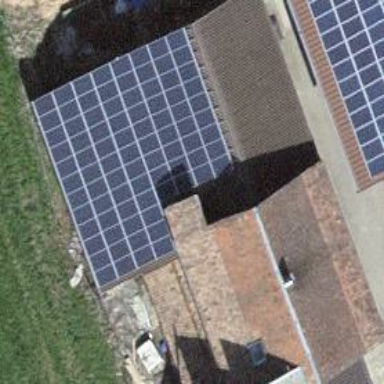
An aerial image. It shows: Solar power generator using photovoltaic method with solar photovoltaic panel types.